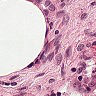
Metastatic tissue present: no